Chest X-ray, PA view. Patient: 47 years old, sex M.
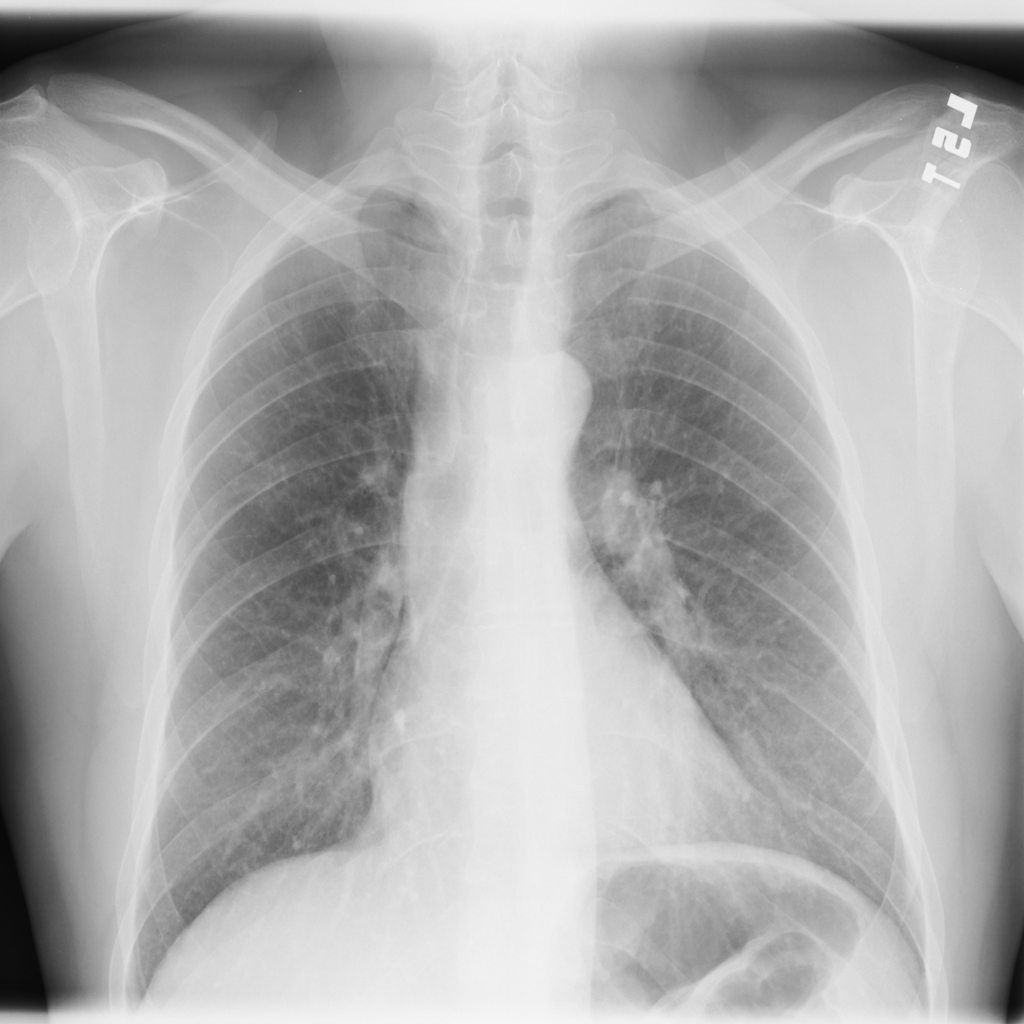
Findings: No Finding